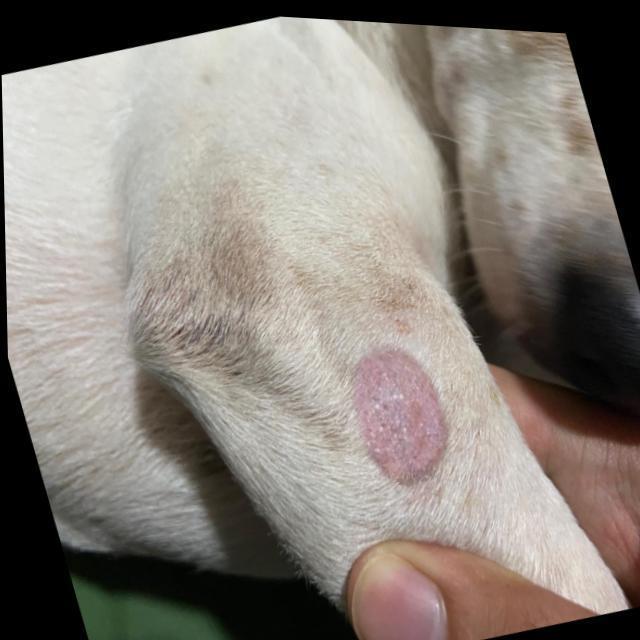
Canine ringworm (Dermatophytosis) — fungal infection caused by Microsporum or Trichophyton. Presents with circular alopecia, scaling, crusting, and broken hairs.